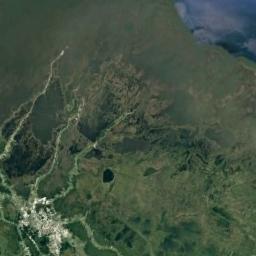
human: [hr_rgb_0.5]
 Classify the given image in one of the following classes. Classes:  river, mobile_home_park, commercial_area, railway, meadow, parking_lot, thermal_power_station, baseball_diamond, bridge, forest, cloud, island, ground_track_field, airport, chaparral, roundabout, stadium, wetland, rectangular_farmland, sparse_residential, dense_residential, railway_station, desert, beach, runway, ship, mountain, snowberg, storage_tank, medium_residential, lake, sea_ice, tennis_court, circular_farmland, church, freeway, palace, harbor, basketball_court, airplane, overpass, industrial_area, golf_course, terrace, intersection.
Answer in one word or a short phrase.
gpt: wetland